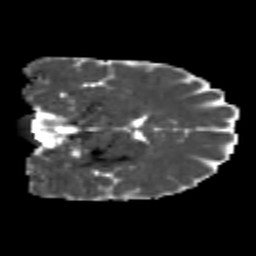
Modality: MD
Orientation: coronal
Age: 25
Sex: female
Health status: healthy
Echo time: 0.074 s